Interaction volume radius: 10 \u00c5
Interaction volume height: 20 \u00c5
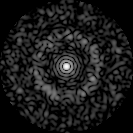
Disorder parameter: 0.8455